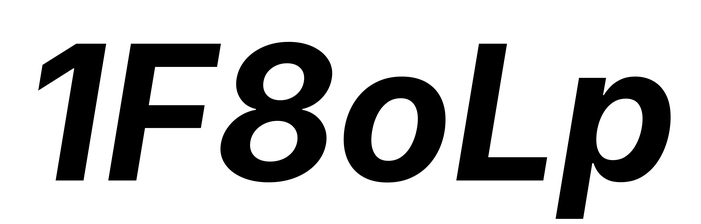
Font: Inter-Italic_Bold_Italic